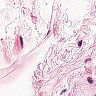
Metastatic tissue present: no